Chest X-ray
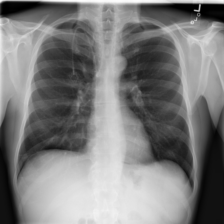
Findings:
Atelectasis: negative
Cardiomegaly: negative
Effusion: negative
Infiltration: negative
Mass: negative
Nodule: negative
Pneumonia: negative
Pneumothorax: negative
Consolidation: negative
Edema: negative
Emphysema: negative
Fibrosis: negative
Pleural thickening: negative
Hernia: negative